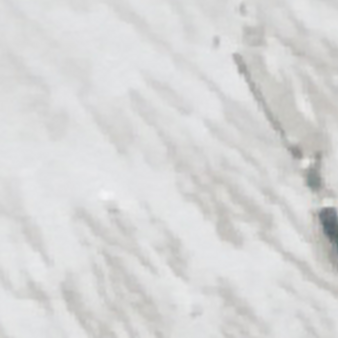
Label: other